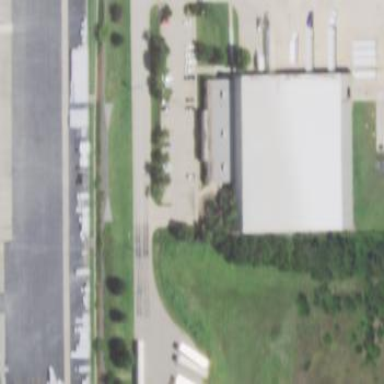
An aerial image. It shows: Industrial building.